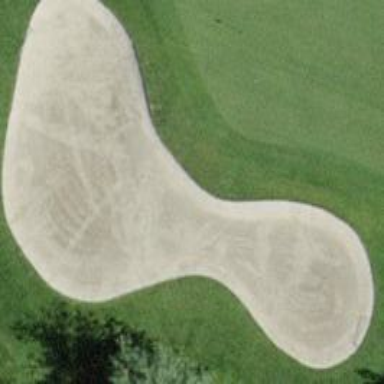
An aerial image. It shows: Golf bunker filled with natural sand.